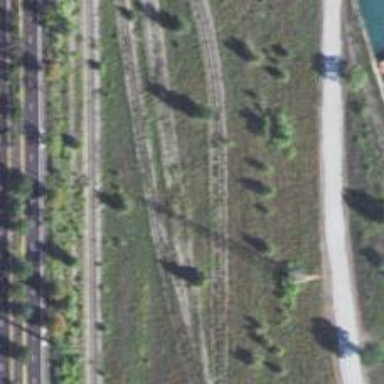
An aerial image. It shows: Abandoned railway siding.